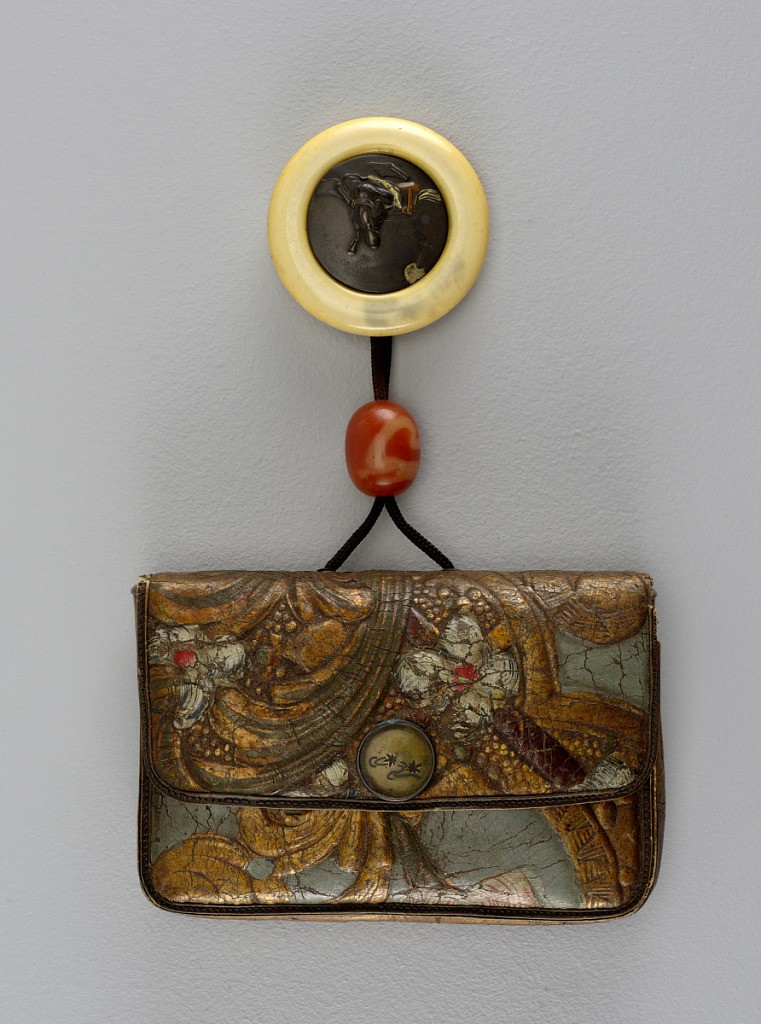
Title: Kinchaku (purse) with netsuke and ojime on chord
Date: ca. 1750
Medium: Tooled leather (purse); incised and inlaid copper alloy and brass (clasp); carved ivory and shibuichi (netsuke); silk (chord)
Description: Rectangular purse of Cuir de Cordoue — Dutch leather tooled in a floral design, gilded and painted. Edges and seals bound with leather. Flap closing with a metal fastener of cooper alloy and brass, incised and inlaid flower design. Black silk chord. Kagami-buta netsuke, base ivory, plaque silver alloy with gold and copper relief inlay.